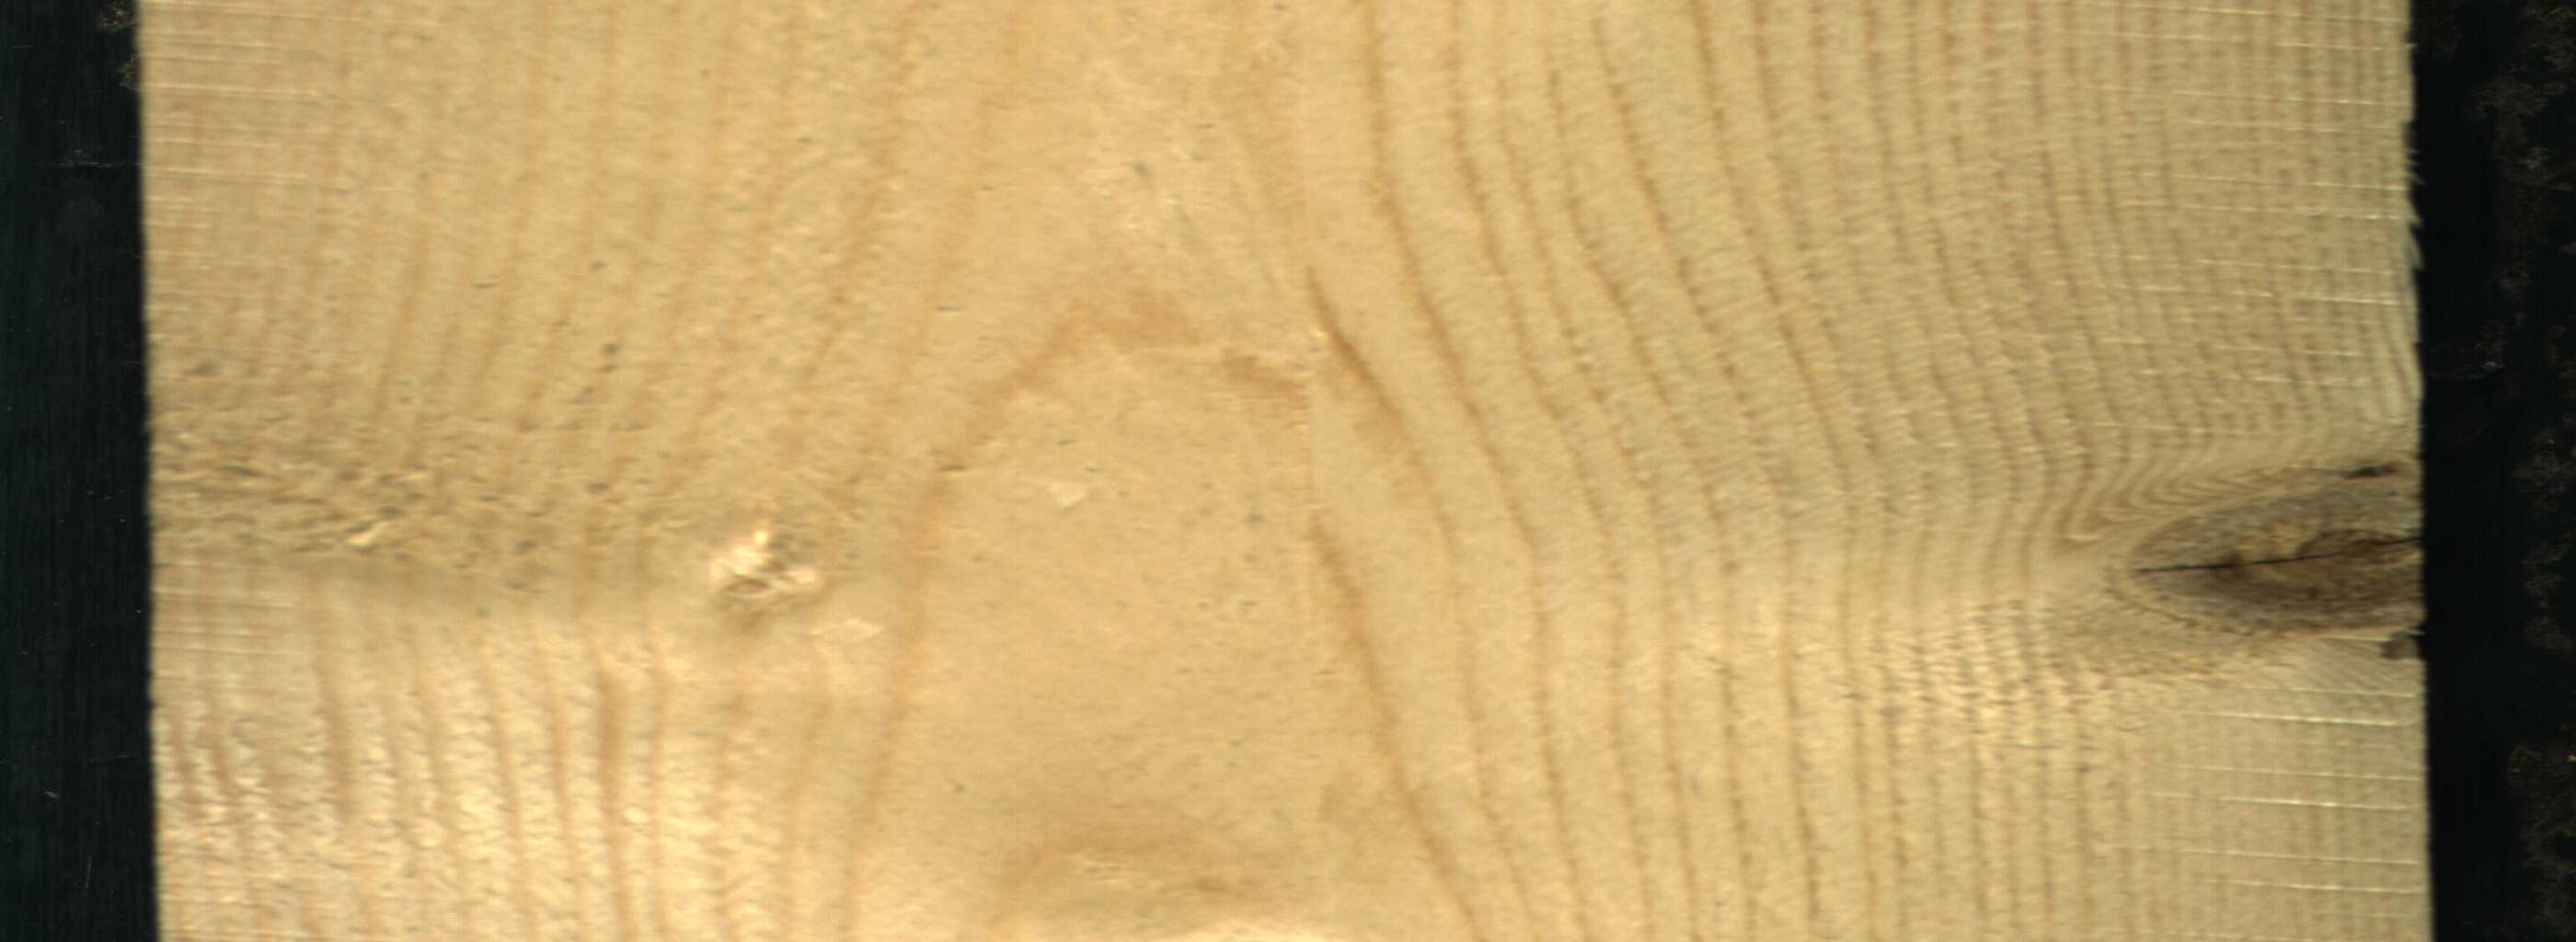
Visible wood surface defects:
knot_with_crack